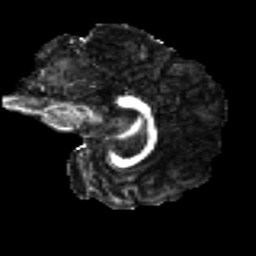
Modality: FA
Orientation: sagittal
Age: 23
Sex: female
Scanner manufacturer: ge
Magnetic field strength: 3 T
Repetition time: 7.8 s
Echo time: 0.0606 s